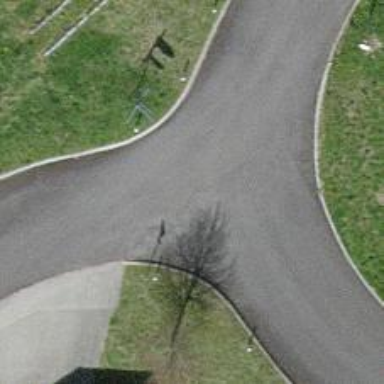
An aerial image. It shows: Road with "give way" sign.